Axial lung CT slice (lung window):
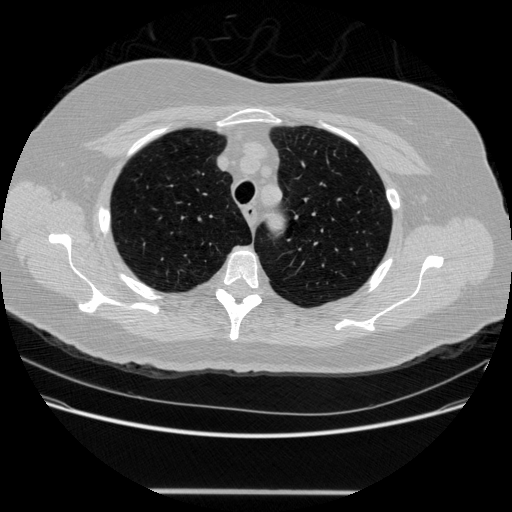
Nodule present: no